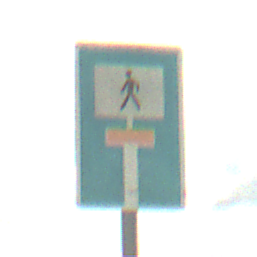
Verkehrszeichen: SackgasseFussgaengerDurchlaessig
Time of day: Midday
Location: Outdoor (RoadRail)
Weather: PartlyCloudy
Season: NotSpecified
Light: Natural